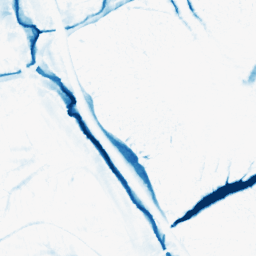
Category: morphological
Decomposition family: morphological_ellipse
Decomposition parameters: operation: closing
width: 20
height: 20
Upsampling method: cubic_mitchell
Upsampling parameters: scale: 8
Upsampling scale: 8